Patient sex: M
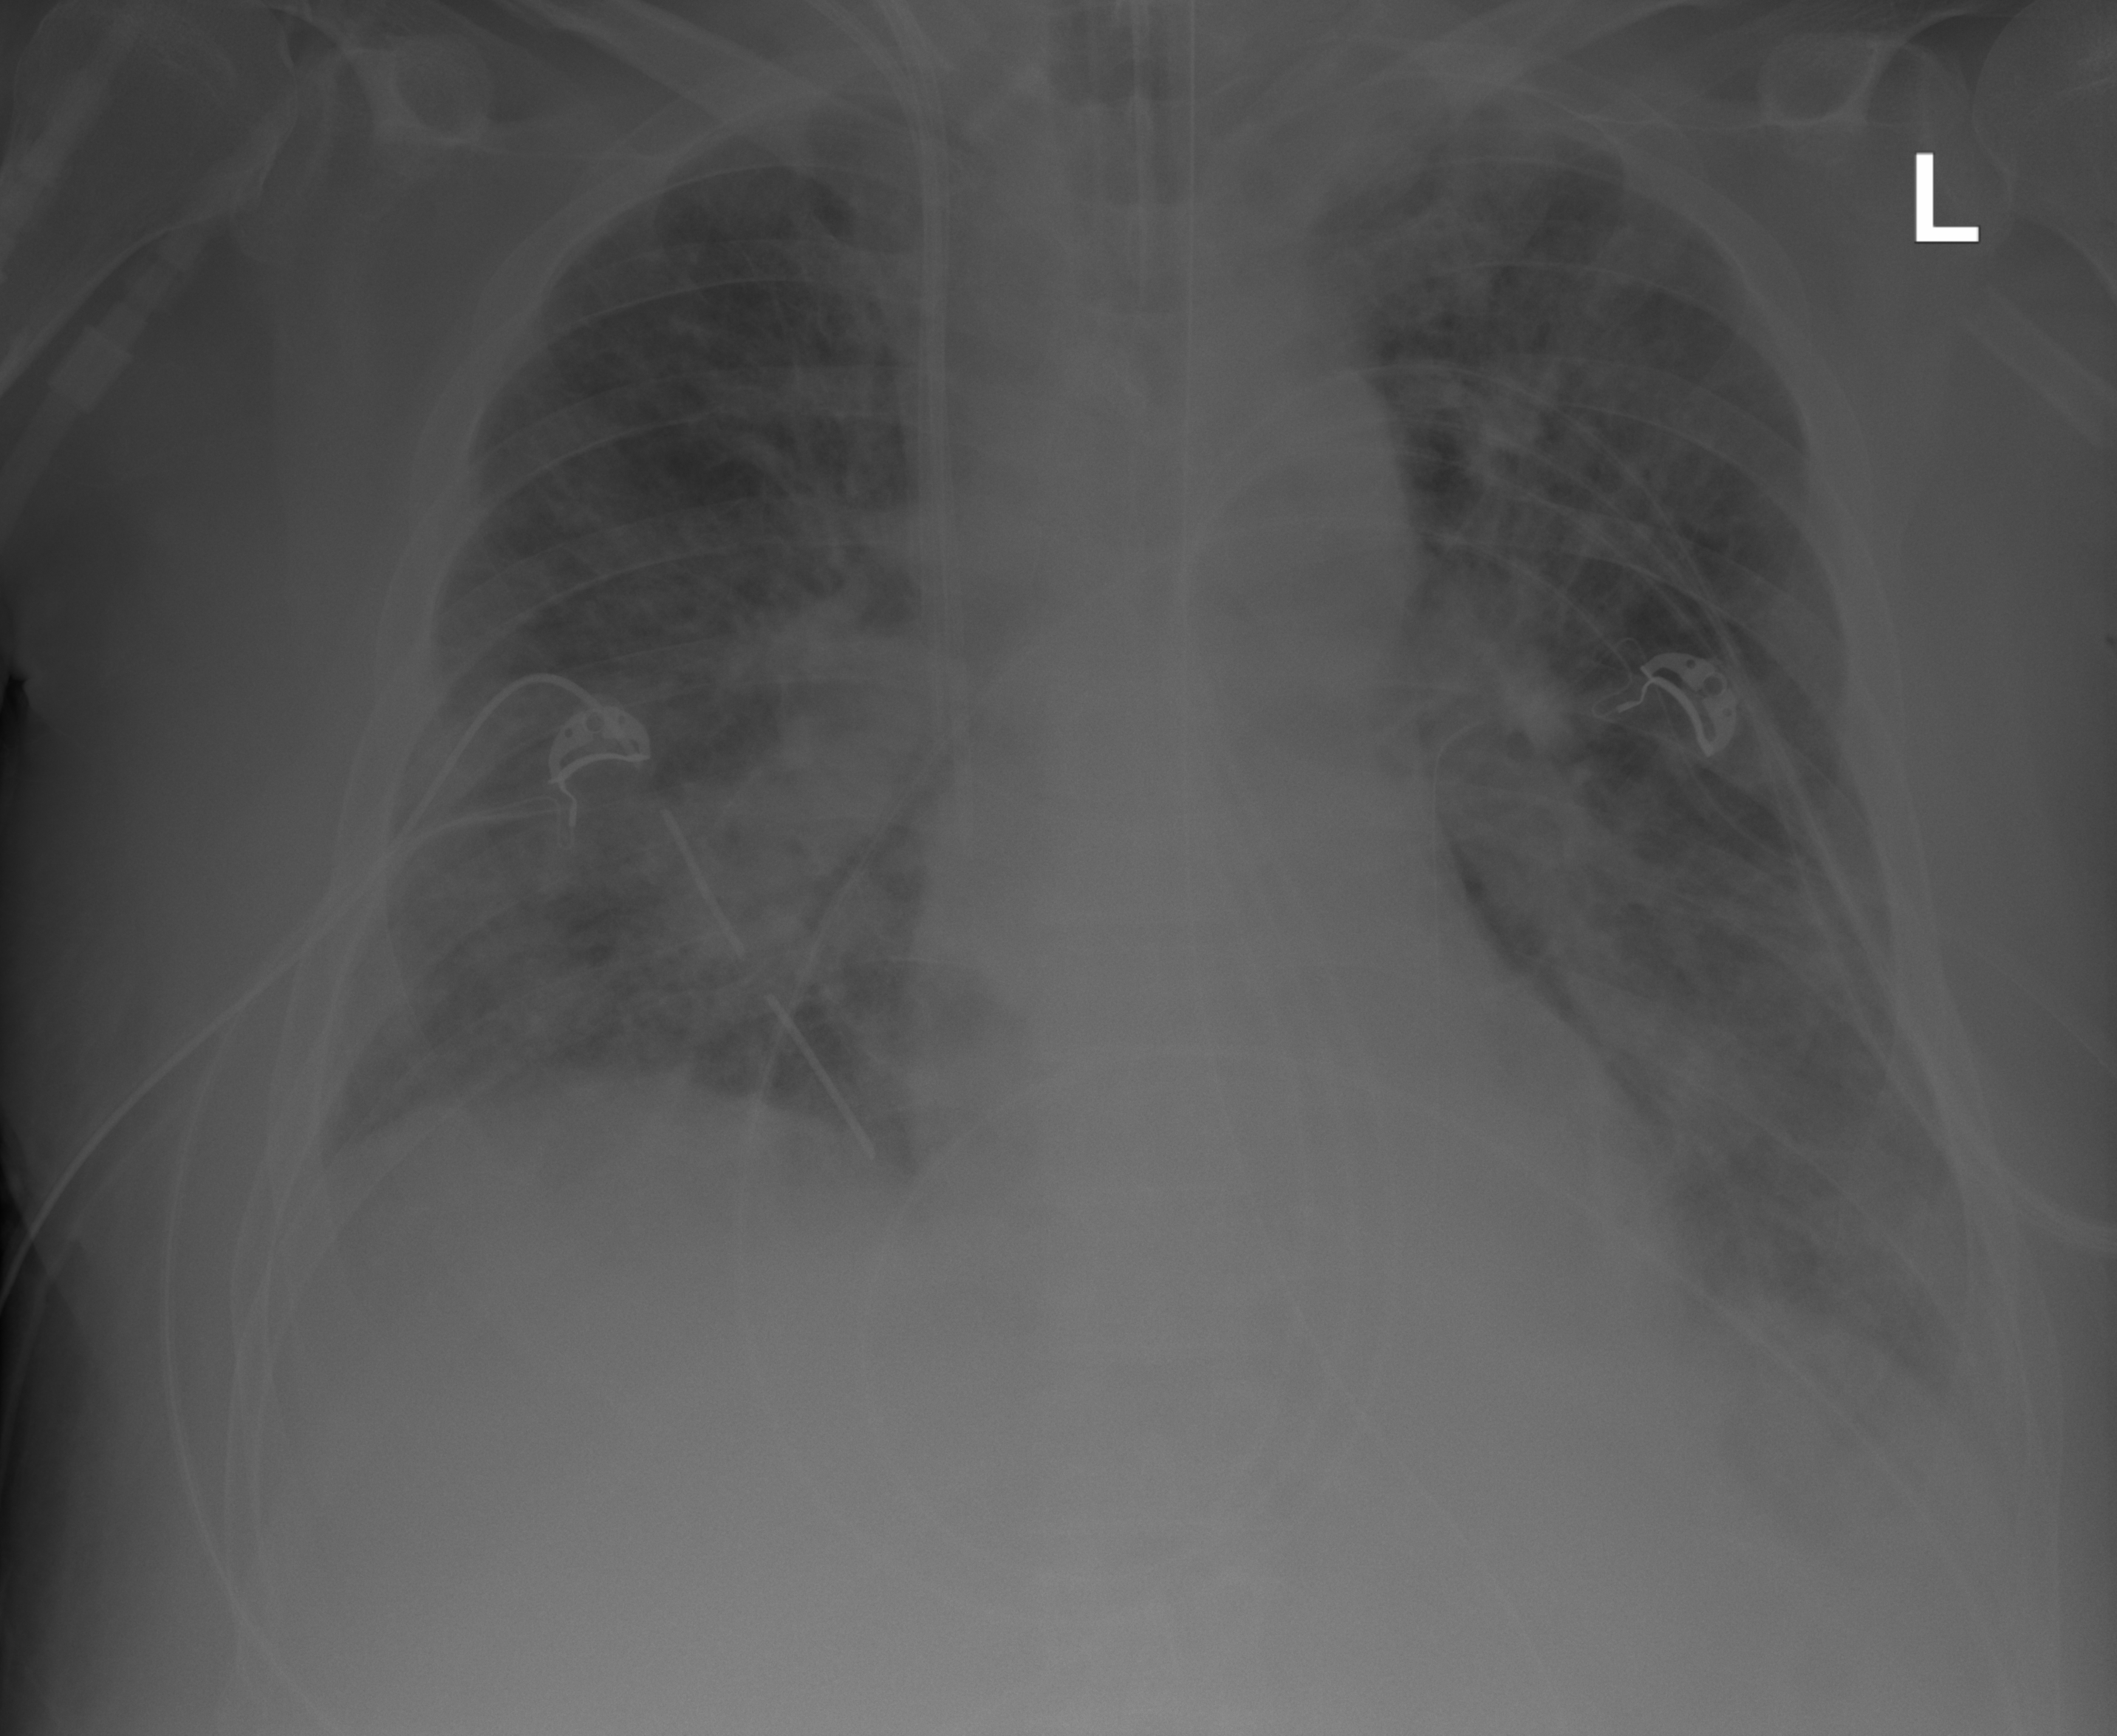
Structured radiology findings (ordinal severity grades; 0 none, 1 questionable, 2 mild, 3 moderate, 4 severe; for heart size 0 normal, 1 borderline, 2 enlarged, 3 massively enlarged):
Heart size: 0
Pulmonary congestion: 2
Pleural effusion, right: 0
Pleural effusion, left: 2
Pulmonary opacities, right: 3
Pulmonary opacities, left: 2
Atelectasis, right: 0
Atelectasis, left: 2